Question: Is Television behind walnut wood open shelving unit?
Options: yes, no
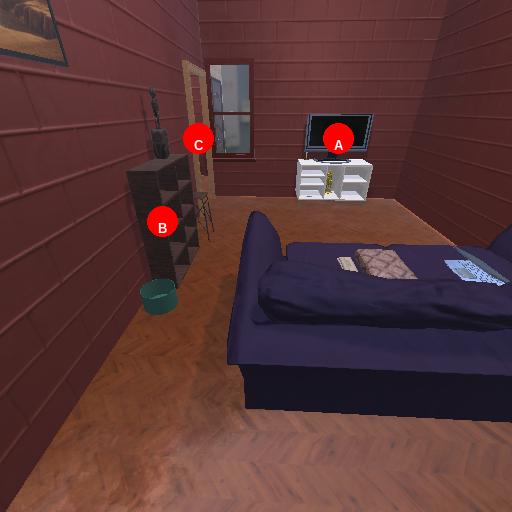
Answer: yes